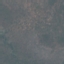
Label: HerbaceousVegetation